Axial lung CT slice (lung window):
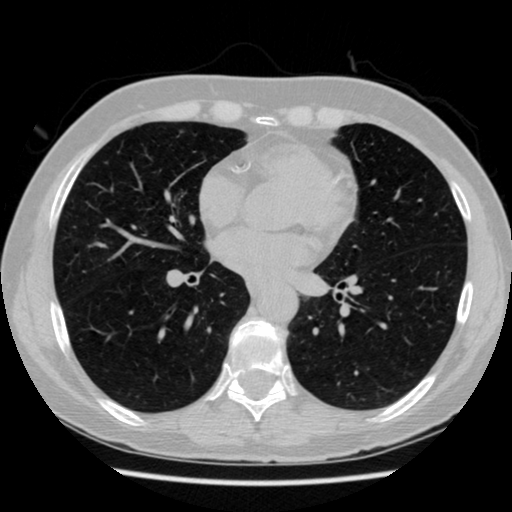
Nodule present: no